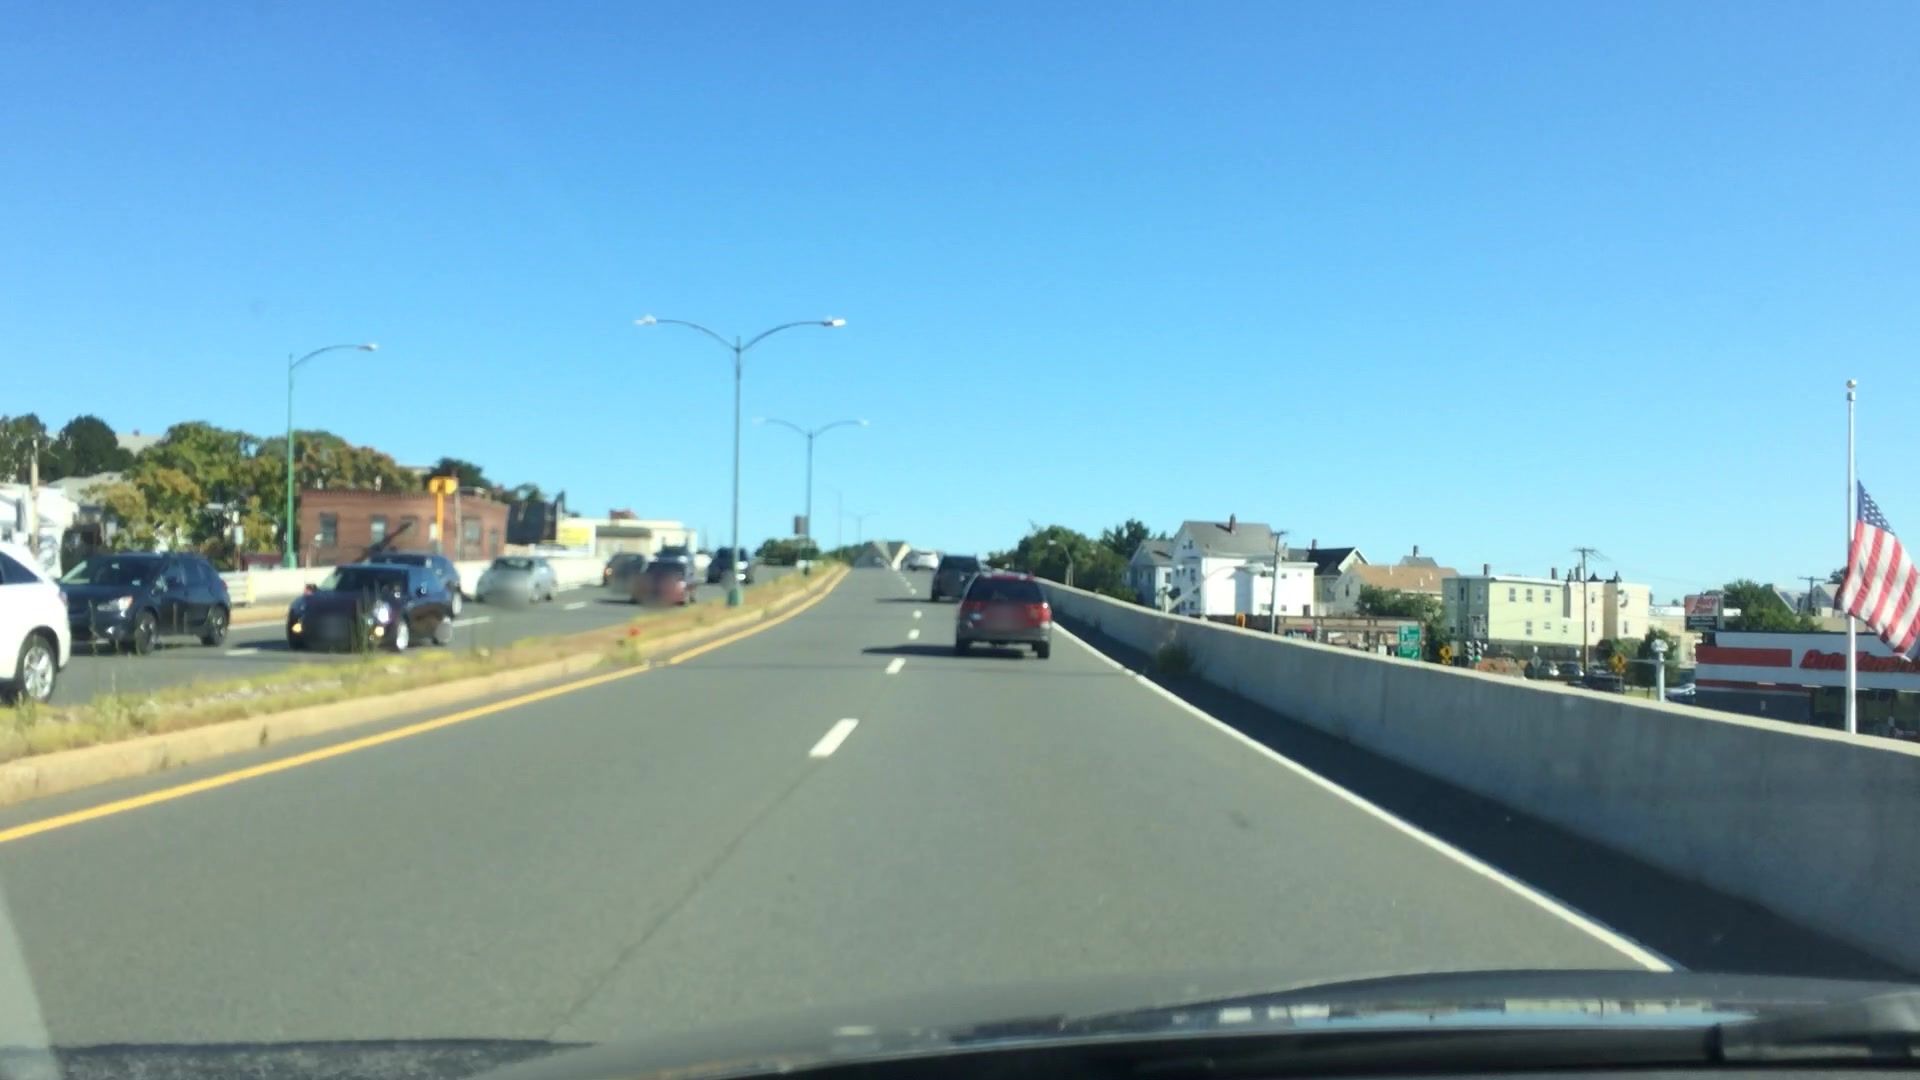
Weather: clear
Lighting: day
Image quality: good
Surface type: driving surface
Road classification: trunk
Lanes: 2
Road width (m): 45.7
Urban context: urban centre
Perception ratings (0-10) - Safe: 3.84, Lively: 2.39, Beautiful: 1.36, Boring: 4.76, Depressing: 4.55, Wealthy: 4.02